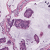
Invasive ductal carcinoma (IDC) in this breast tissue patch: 1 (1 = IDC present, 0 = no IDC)